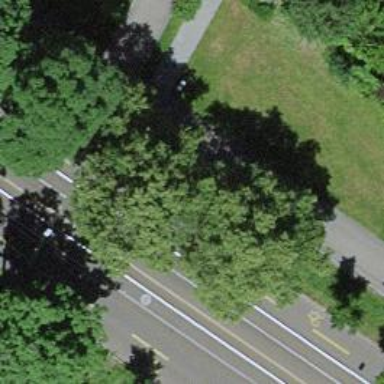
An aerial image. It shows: Avenue of trees.